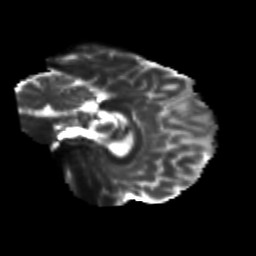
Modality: T2w
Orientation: sagittal
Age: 24
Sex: male
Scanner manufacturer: siemens
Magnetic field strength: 3 T
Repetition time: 3.5 s
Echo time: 0.125 s